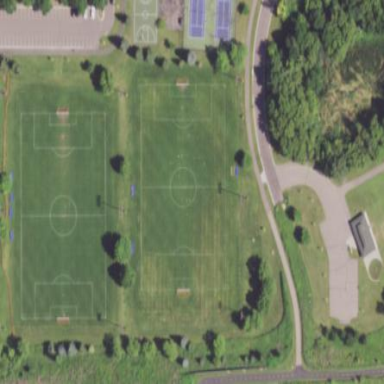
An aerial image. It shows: Grass pitch used for soccer.